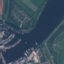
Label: River